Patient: sex F, age 56
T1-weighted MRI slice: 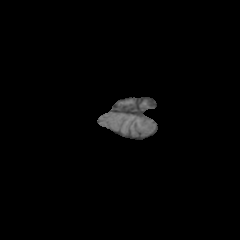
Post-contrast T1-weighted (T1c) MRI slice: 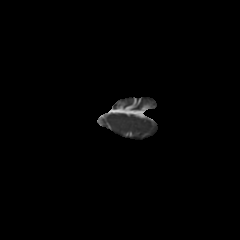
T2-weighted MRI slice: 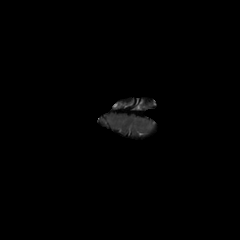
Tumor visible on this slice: no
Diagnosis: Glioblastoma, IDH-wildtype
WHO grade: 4